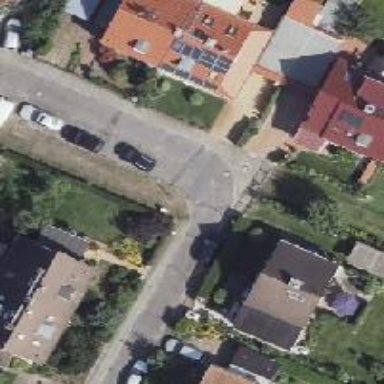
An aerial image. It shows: Residential road with asphalt surface and sidewalk on the left.